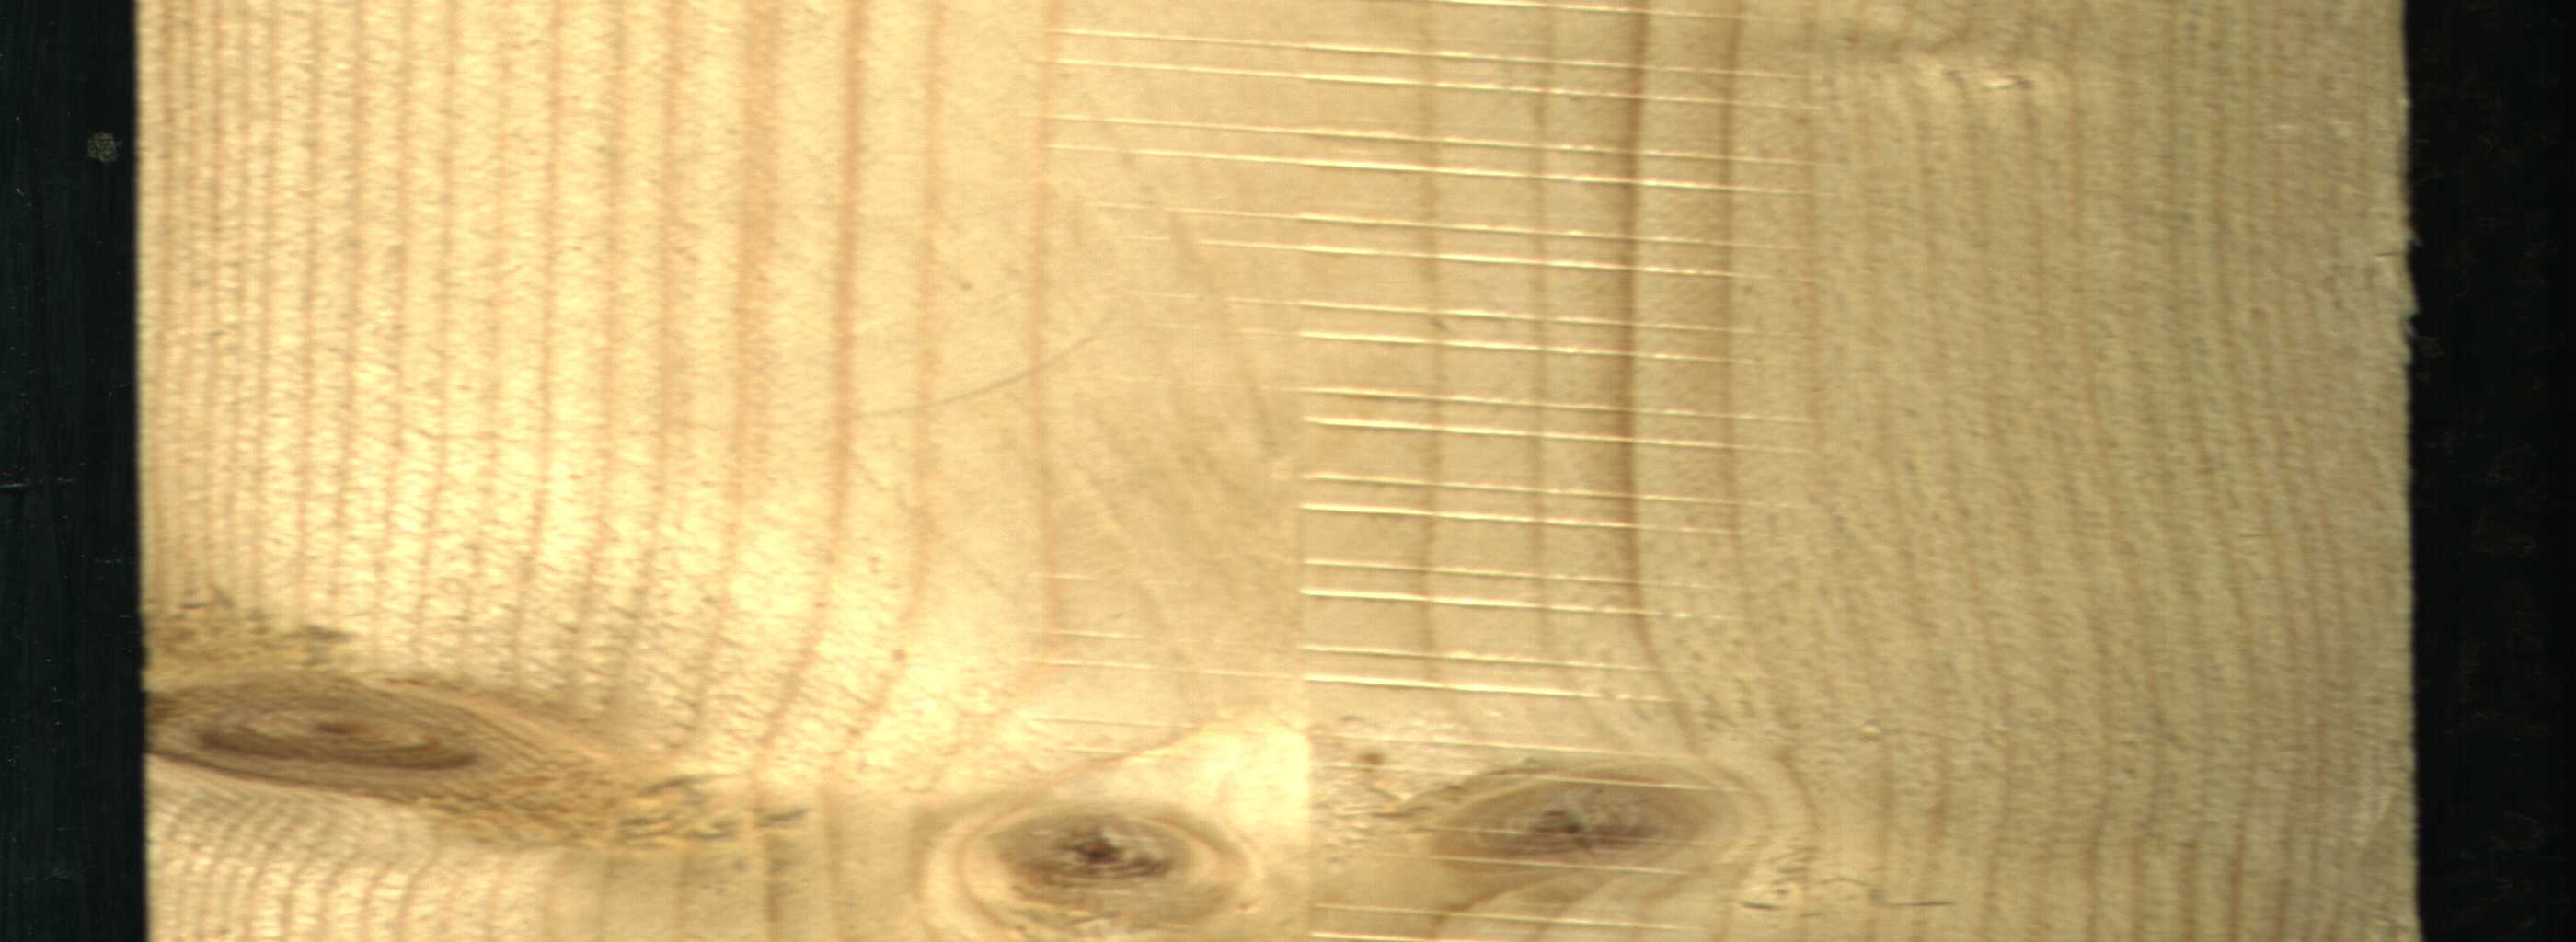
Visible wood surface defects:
Live_Knot
Live_Knot
Live_Knot